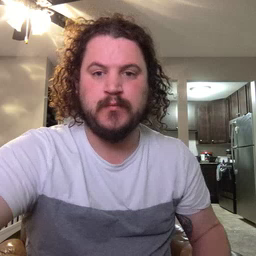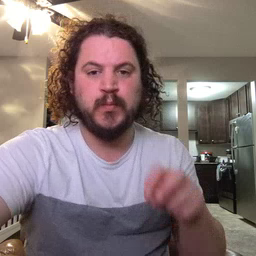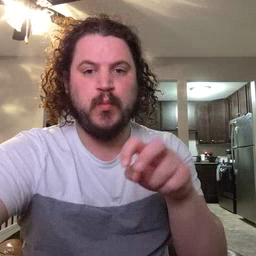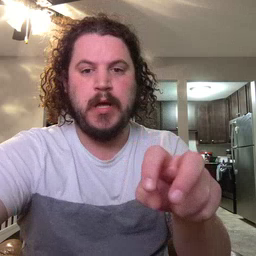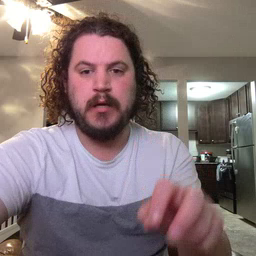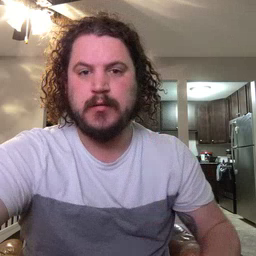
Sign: ride